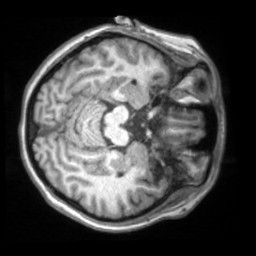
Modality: T1w
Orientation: axial
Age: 18
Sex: female